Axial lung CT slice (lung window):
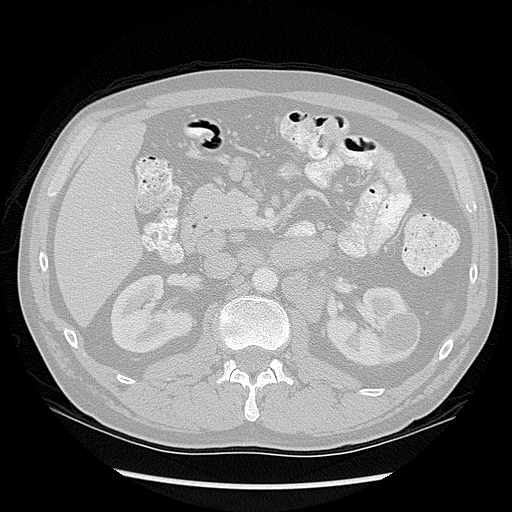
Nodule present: no